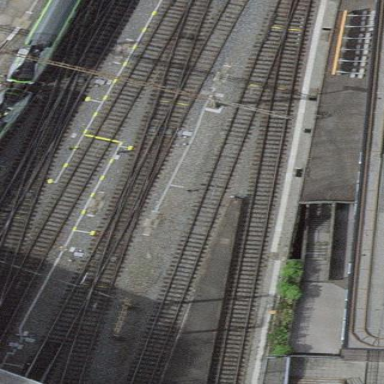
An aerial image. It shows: Platform for public transport and railway services.